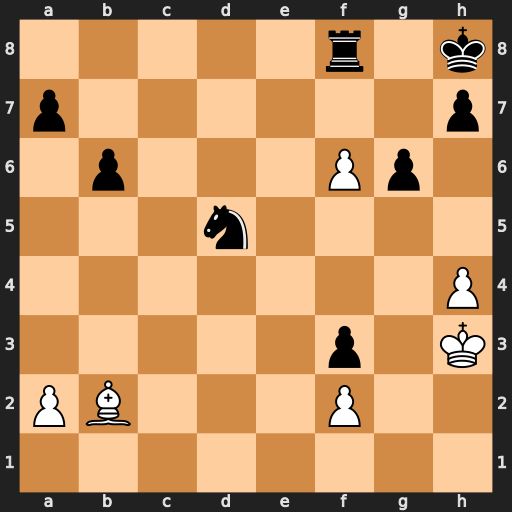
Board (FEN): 5r1k/p6p/1p3Pp1/3n4/7P/5p1K/PB3P2/8
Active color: w
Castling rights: -
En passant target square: -
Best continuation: f7+ Nc3 Bxc3#